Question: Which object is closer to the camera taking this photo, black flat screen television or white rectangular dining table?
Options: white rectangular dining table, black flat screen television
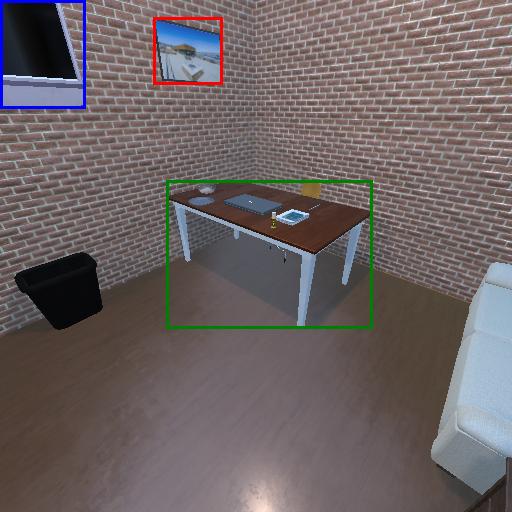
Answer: white rectangular dining table